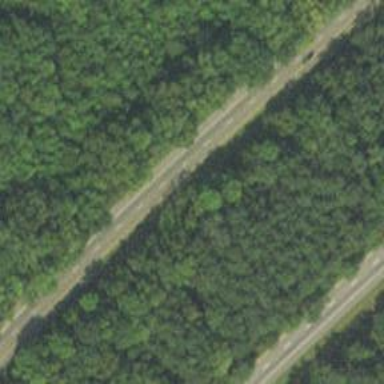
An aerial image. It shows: Motorway.